Question: I am new to CSS and have a small problem.I am creating a news feed page and want to separate each feed from the other.see the image i have attached to see what i exactly want.
heres what i have tried so far...
'''
<html>
<style type = text/css>
td.border
{
border-right-style: hidden;
border-left-style: hidden;
border-top-style: hidden;
border-bottom-color: #999;
}
</style>
<table width="90%" align="center" cellpadding="4" bgcolor="#A6D2FF">
<tr>
<td width="7%" bgcolor="#FFFFFF"><a href="http://www.project360.in/emp_profile.php?id=uid">Name</a><br />
</td>
<td width="93%" class = "border" bgcolor="#D9ECFF"> <span style="font-size:10px; font-weight:bold; color:#A6A6A6;">Date</span><br />
ufeed</td>
</tr>
</table>
</html>
'''
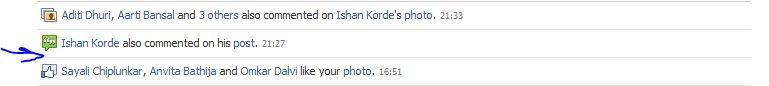
Answer: You should try use border-top/left/right/bottom instead of *-style and *-color:
'''
td.border
{
border-right: none;
border-left: none;
border-top: none;
border-bottom: 1px #999 solid;
}
'''
And as mentioned above - you shouldn't use table for things like that.